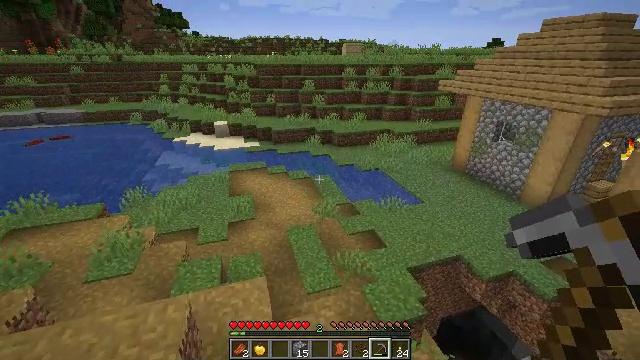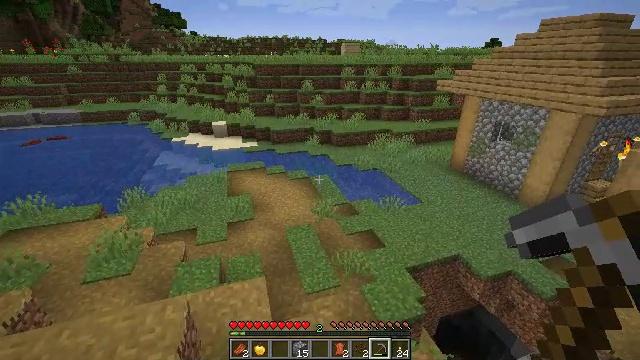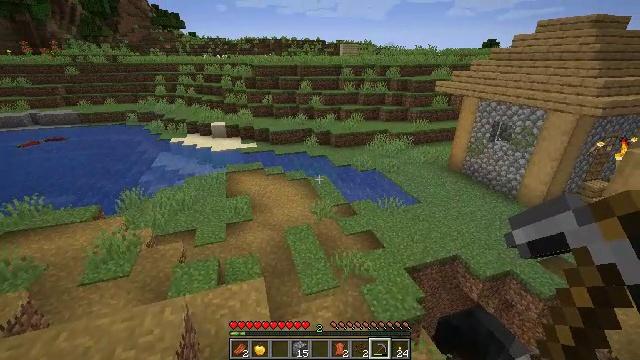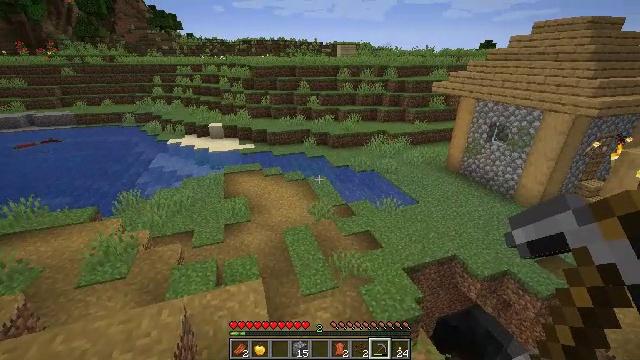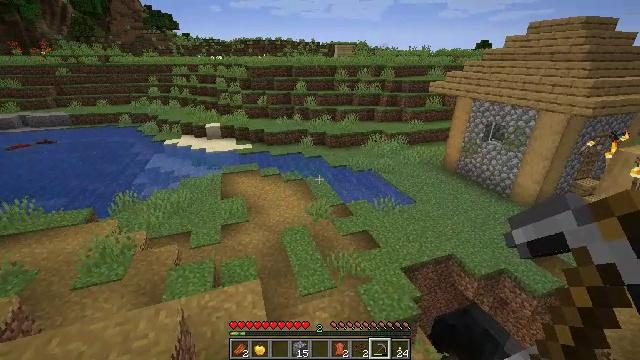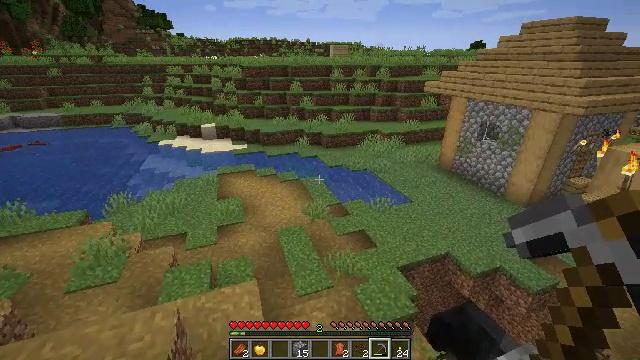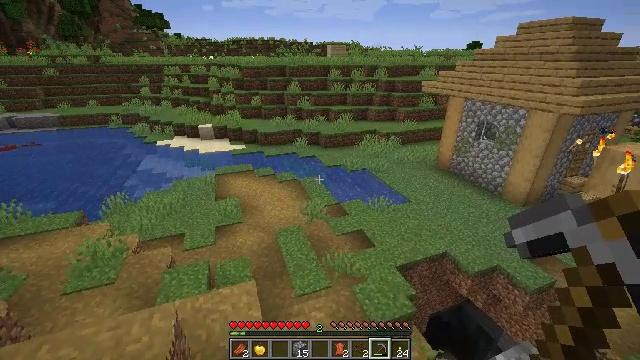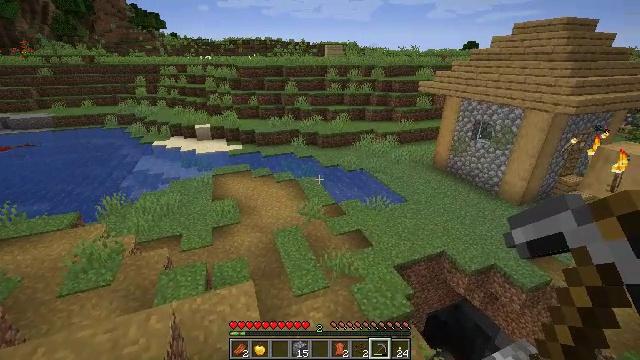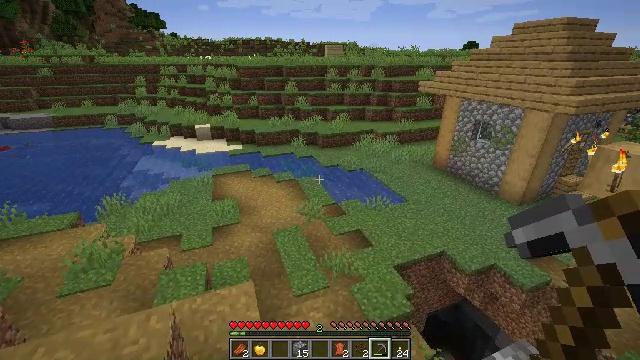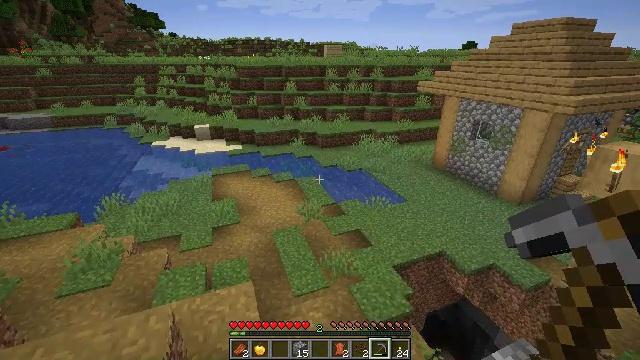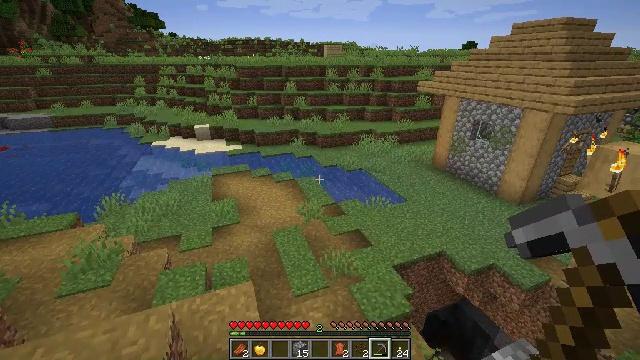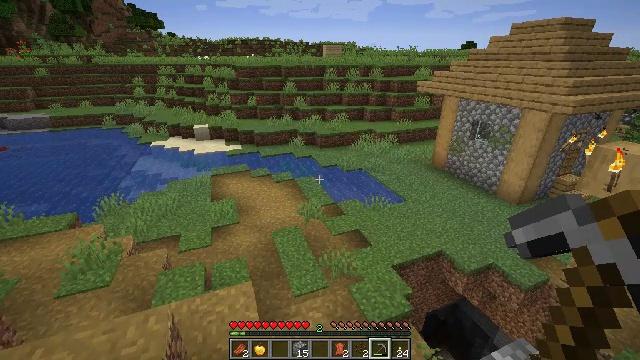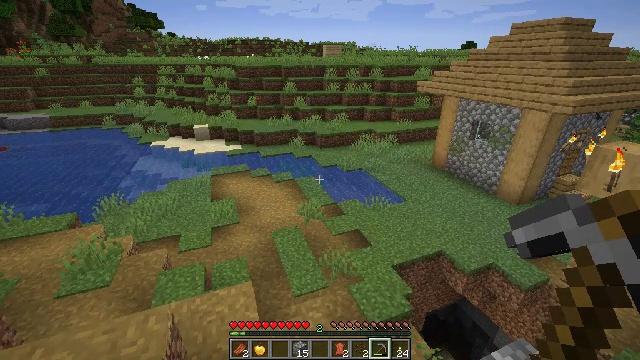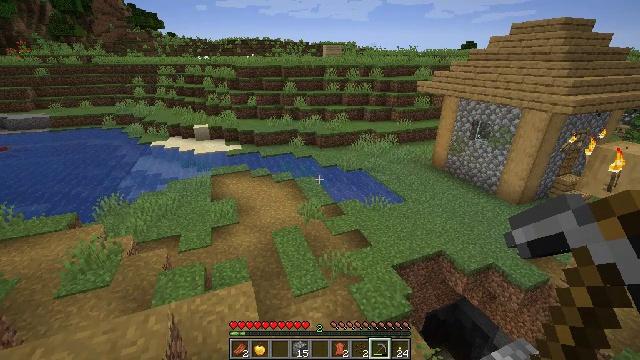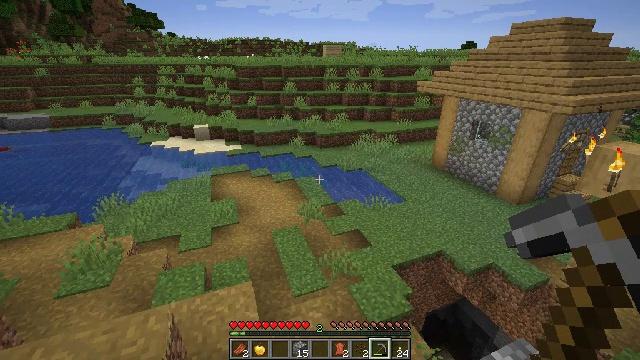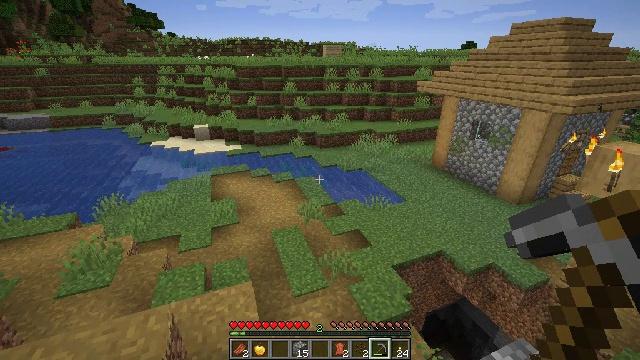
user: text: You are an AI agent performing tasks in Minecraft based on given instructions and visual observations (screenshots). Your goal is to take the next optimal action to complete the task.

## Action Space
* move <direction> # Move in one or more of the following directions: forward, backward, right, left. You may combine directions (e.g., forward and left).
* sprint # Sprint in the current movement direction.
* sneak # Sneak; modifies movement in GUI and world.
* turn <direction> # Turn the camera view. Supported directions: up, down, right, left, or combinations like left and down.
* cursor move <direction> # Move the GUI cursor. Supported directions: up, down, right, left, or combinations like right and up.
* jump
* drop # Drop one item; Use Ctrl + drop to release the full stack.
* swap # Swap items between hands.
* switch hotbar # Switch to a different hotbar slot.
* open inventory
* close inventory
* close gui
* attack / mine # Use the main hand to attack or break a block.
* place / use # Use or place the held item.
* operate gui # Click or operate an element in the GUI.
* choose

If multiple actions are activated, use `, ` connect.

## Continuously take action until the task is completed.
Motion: motion action
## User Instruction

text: Collect oak stairs from a structure.
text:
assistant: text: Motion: no_op
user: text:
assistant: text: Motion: no_op
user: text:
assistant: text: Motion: no_op
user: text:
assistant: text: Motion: no_op
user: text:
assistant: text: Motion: no_op
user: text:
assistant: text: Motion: no_op
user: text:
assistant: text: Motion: no_op
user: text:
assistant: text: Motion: no_op
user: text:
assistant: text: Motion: no_op
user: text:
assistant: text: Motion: no_op
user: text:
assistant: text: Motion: no_op
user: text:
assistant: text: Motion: no_op
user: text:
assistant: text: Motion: no_op
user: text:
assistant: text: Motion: no_op
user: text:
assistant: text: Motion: no_op
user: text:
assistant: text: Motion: no_op
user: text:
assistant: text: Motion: no_op
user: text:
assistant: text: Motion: no_op
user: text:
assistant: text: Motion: no_op
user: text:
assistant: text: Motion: no_op
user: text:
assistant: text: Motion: no_op
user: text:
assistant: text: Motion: no_op
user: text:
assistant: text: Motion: no_op
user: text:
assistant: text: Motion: no_op
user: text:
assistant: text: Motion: no_op
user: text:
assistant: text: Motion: no_op
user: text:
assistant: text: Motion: no_op
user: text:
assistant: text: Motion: no_op
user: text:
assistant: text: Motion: no_op
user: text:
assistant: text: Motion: turn up